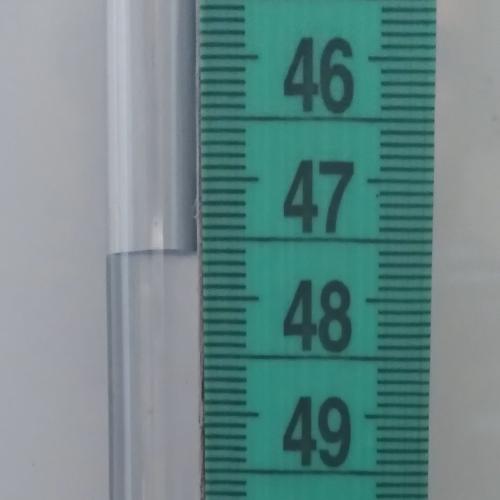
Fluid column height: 47.6 cm